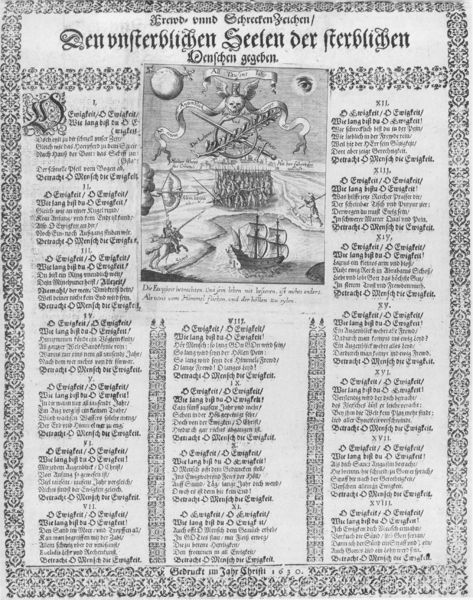
Titel: Frewd- vnnd Schrecken-Zeichen
Künstler: Friedrich Spee
Standort: Wolfenbüttel
Institution: Herzog August Bibliothek
Schlagwörter: kampf, mann, meer, wasser, weiß, menschen, see, ufer, grau, schwarz, zeichen, zeichnung, weg, ornament, barock, mensch, rahmen, schädel, bild, erde, wege, auge, blatt, girlande, pferd, reiter, schiff, schiffe, schrift, segel, wellen, bogen, segelschiff, grafik, graphik, spalten, rand, figuren, schiffahrt, banner, krieg, lanze, soldaten, zahlen, ziffern, verzierung, deutsch, verderben, memento mori, buch, druck, stich, titel, illustration, schwarzweiß, schwert, text, zeitung, buchstaben, frieden, ritter, armee, buchdruck, verziert, seefahrt, wappen, karte, totenkopf, lieder, hellgrau, mittelalter, gedicht, krieger, seelen, religiös, heiliger, zeilen, kupferstich, globus, pfeil, strophen, verse, seele, flugblatt, lied, banderole, römische, latein, spruchband, römische zahlen, abschnitte, schriftband, artikel, majuskel, vers, auflistung, gedichte, satz, nachdruck, römische ziffern, süterlin, textband, piraten, unsterblich, latain, abhandlung, strofen, zierzeile, sellem, sterblichen, sterblich